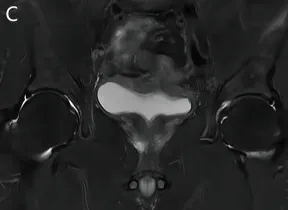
MRI images of patient before and after NAC. T2 coronal image after NAC.
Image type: radiology (mri)